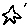
Label: star